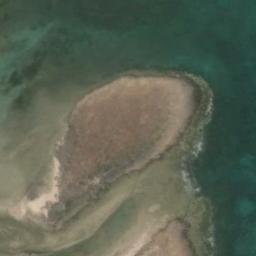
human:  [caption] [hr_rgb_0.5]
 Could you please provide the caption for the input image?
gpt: The island with flat terrain is surrounded by light blue waters .

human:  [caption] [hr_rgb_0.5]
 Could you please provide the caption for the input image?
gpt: The land on the island is uneven .

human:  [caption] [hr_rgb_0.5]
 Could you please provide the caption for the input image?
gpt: The island is in the upper right .

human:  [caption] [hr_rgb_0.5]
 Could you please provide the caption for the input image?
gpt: There is a yellow-brown island on the turquoise water, And there is a peninsula next to it .

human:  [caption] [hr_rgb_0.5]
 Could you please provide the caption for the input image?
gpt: The island with brown bare land is surrounded by green water .